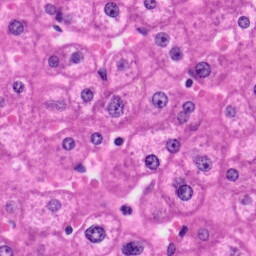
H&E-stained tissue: Liver